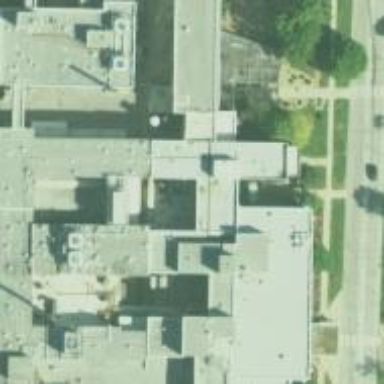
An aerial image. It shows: Hospital building.